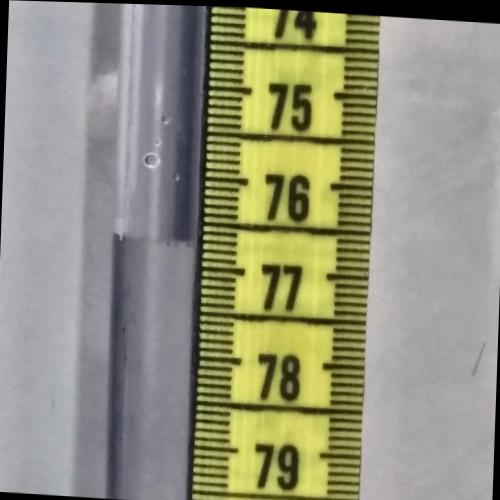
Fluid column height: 76.7 cm